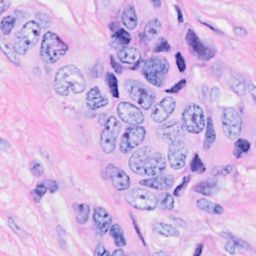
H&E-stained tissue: Breast